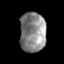
Tissue: skin
Cell type: Epithelial cells
Senescence score: 0.2287
Nuclear area (px): 1017
Mean DAPI intensity: 135.619